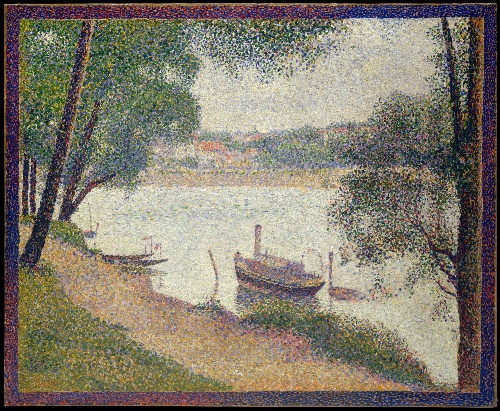
Title: Gray Weather, Grande Jatte
Artist: Georges Seurat
Artist bio: French, Paris 1859–1891 Paris
Date: ca. 1886–88
Object type: Painting
Classification: Paintings
Medium: Oil on canvas
Dimensions: 27 3/4 x 34 in. (70.5 x 86.4 cm)
Department: European Paintings
Credit line: The Walter H. and Leonore Annenberg Collection, Gift of Walter H. and Leonore Annenberg, 2002, Bequest of Walter H. Annenberg, 2002
Accession year: 2002
Repository: Metropolitan Museum of Art, New York, NY
Tags: Rivers|Boats